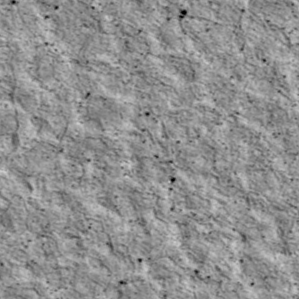
Label: non_frost